Question: I'm having some issues with using the date/ time in Apps Script. Can anyone tell me where the different values are coming from and where I need to change things to get consistency across the script>
If I use the below function it logs the time with an hour offset (-1 hour).
'''
function testDate(){
var date = new Date().toISOString().slice(0, 19).replace('T', ' ');
Logger.log(date);
}
'''
You can see the logging output in the image below. It displays the log entry being added as 10:09 but the log output value added from the function is 09:09. Where is the 09:09 coming from and how can I change this to get the correct time for London GMT?
I've included the timezone of the project so you can see this. I've also highlighted the last modified time which also seems to be incorrect.
Just to note - this script is not connected to a spreadsheet so there is no timezone info coming from that.

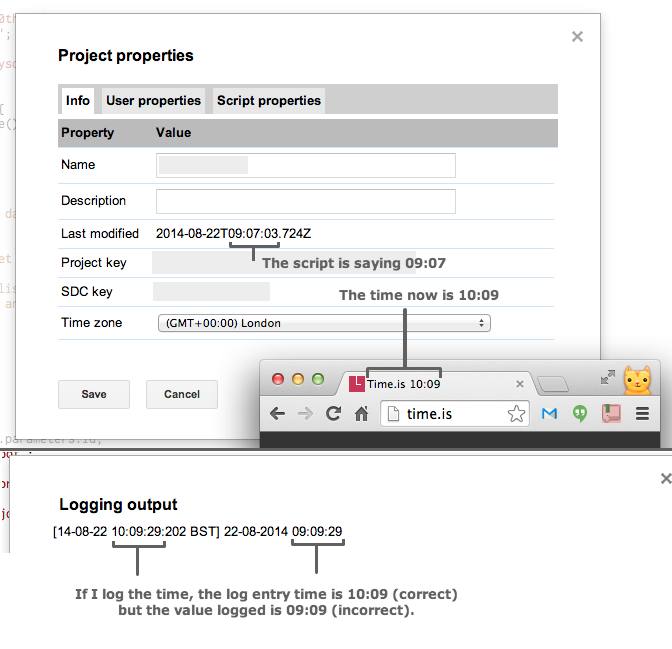
Answer: Right now it's BST, which is an hour off UTC/GMT. To get the current time in your locale use toLocaleString().
'''
Logger.log(new Date().toGMTString());
Logger.log(new Date().toLocaleString());
Logger.log(new Date().toUTCString());
Logger.log(new Date().toISOString());
'''
gives these results
'''
[14-08-22 10:46:03:660 BST] Fri, 22 Aug 2014 09:46:03 GMT
[14-08-22 10:46:03:660 BST] 22 August 2014 10:46:03 BST
[14-08-22 10:46:03:660 BST] Fri, 22 Aug 2014 09:46:03 GMT
[14-08-22 10:46:03:661 BST] 2014-08-22T09:46:03.661Z
'''